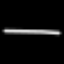
Label: line